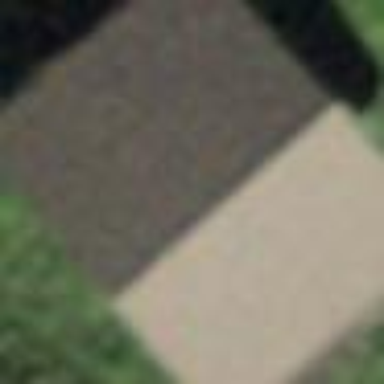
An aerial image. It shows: Rural barn.